Question: I've looked and looked and can't find a solution. Maybe mine is a little more unique. My problem right now is that my background is getting cut off on the mobile Safari browser. here is a screenshot of how it looks like:

And here is a link to my page I am working on and how it's suppose to look:
<URL>
Here is my source code for the body and html:
'''
body {
font-family:Helvetica, Arial, sans-serif;
margin:0;
background-image:url(img/paper-footerbg.png);
background-attachment:scroll;
background-repeat:repeat-x repeat-y;
}
body, html {
-webkit-text-size-adjust: none;
}
'''
And here is a snippet of how my front page is coded:
'''
<body>
<div style="width:100%; min-height:100%;">
<?php include("header.php"); ?>
<div id="mainBox">
<div id="mainContent">
<div style="float:left; width:439px; padding:35px 0 0 0;">
<p style="font-size:34px; line-height:40px; font-weight:bold; color:#009b3a; margin:0;">High-quality printing from your neighbors in Franklin</p>
<p style="font-size:16px; line-height:22px; margin-top:7px;">The ADAM Group is a full-service printing and design company in Franklin, Tenn. Our specialty is helping businesses develop and print high-quality brochures, catalogs, calendars, books, flyers, stationery, menus, business cards and so much more.</p>
<p style="font-size:16px; line-height:22px;">We pride ourselves on the professional, fast service we provide in our community. Franklin is our home, and helping our neighbors succeed is our business.</p>
<p style="margin:42px 0 0 0;" align="center"><a href="#" class="learnmoreBtn"></a></p>
</div>
<div style="float:left; width:512px; margin:0 0 0 47px;"><img src="img/tag-products.png" width="512" height="401" /></div>
</div>
</div>
'''
Any help would be appreciated!
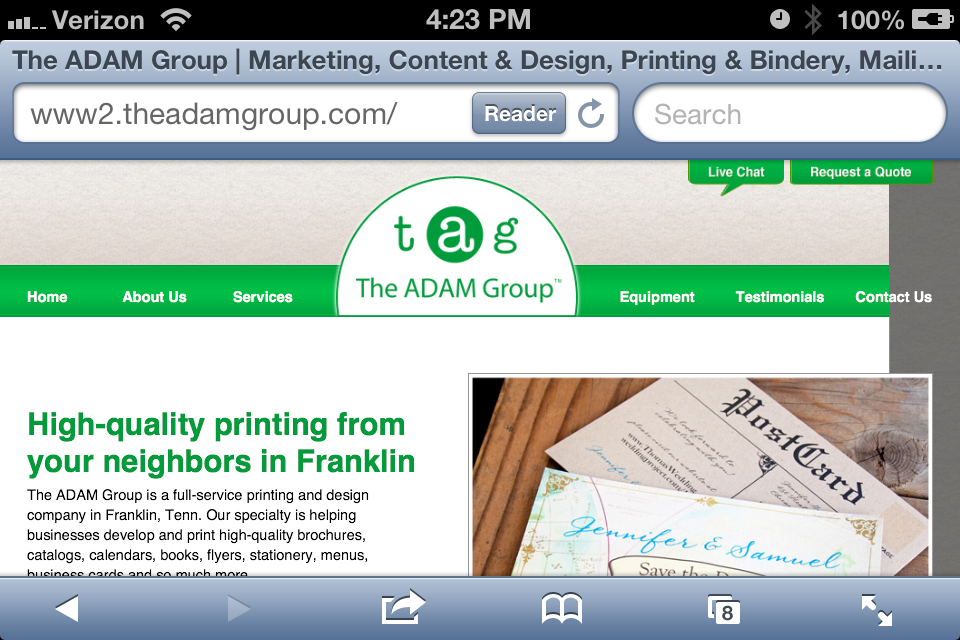
Answer: Okay I have confirmed the fix:
To the header.php file add:
'''
<meta name="viewport" content="width=1058px, minimum-scale=0.1, maximum-scale=2.0">
'''
This will make the mobile browsers set the document size to 1058px.
Then for theadamgroup.css add:
'''
Body{
min-width:1058px;
}
'''
This will force the document to be bigger then the browser width if the browser width drops below 1058px and makes it scroll